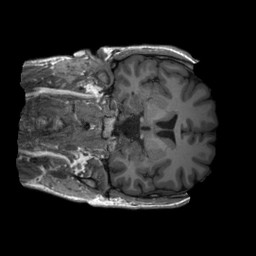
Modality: T1w
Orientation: coronal
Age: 22
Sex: male
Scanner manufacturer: siemens
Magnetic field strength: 3 T
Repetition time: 2.3 s
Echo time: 0.00232 s